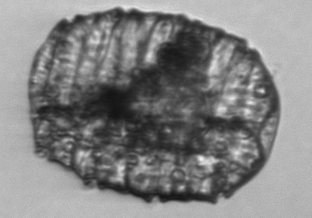
Label: Polykrikos